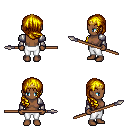
a pixel art fantasy rpg character, female body template, human, dark skin, steel arm armor, white pants, blonde right-swept hairstyle, gold tiara, spear, four views (front, back, left, right), 2x2 character sprite sheet, small pixel art, hard edges, no anti-aliasing